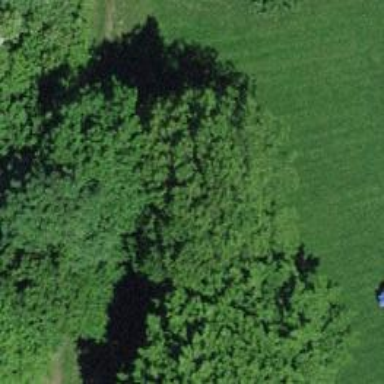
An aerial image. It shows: Beautiful tree in nature.